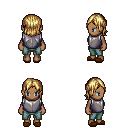
a pixel art fantasy rpg character, female body template, human, dark skin, steel chest armor, teal pants, blonde long bangs hairstyle, brown slippers, four views (front, back, left, right), 2x2 character sprite sheet, small pixel art, hard edges, no anti-aliasing